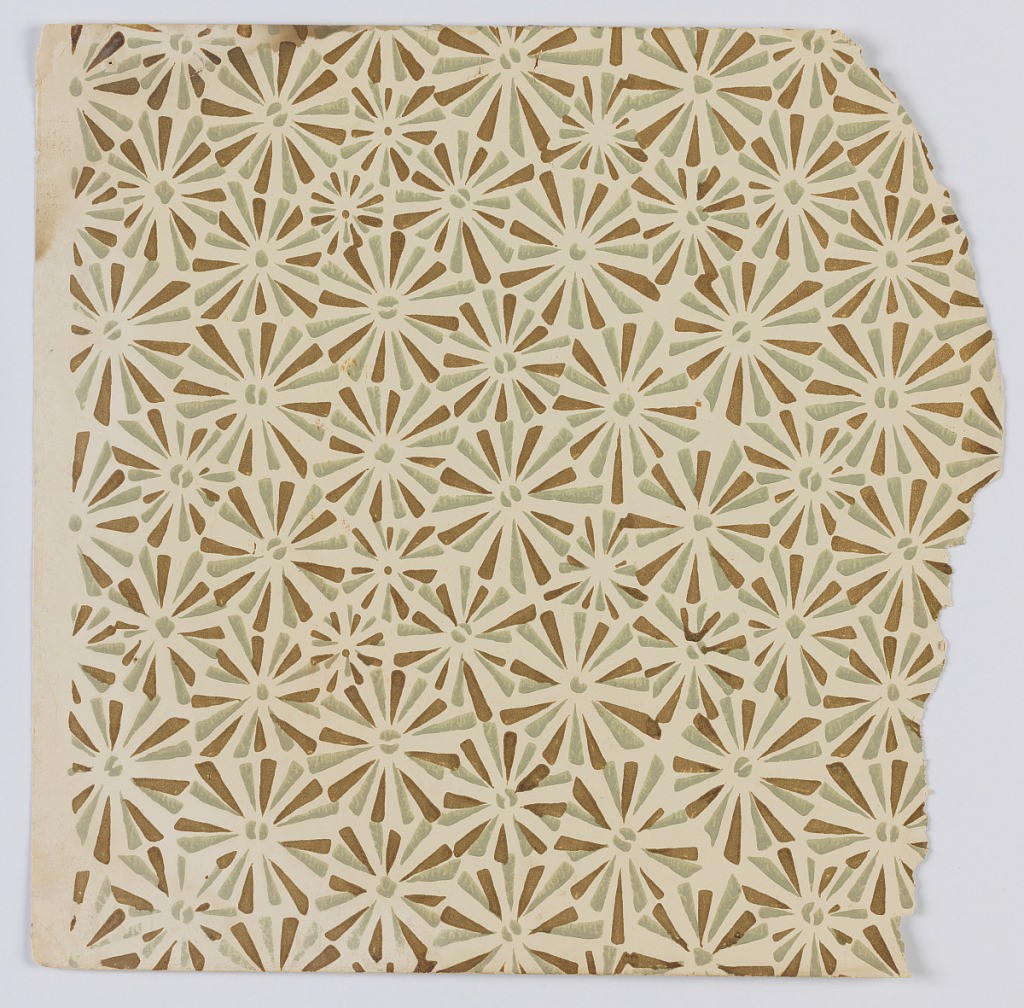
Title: Sidewall sample
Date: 1880–90
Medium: Machine-printed on paper
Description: Fragmentary wallpapers from sample book, including aesthetic-style and Anglo-Japanesque designs.

72 pages of samples.